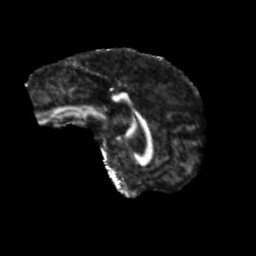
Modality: FA
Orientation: sagittal
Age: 59
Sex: female
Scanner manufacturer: siemens
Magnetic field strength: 3 T
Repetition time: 5.25 s
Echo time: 0.08 s